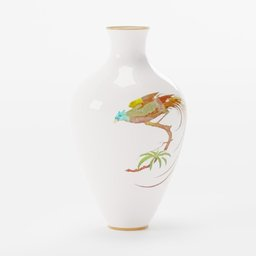
Label: decoration